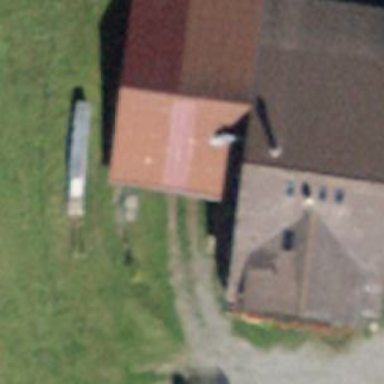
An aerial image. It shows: Farm building.